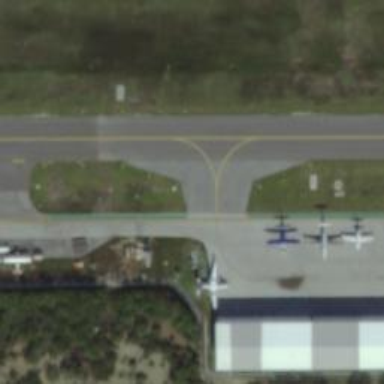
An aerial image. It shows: View of taxiway at the airport.